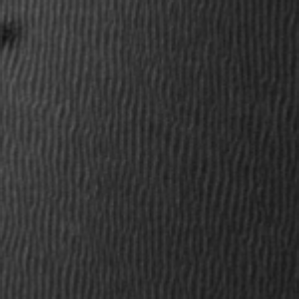
Label: frost